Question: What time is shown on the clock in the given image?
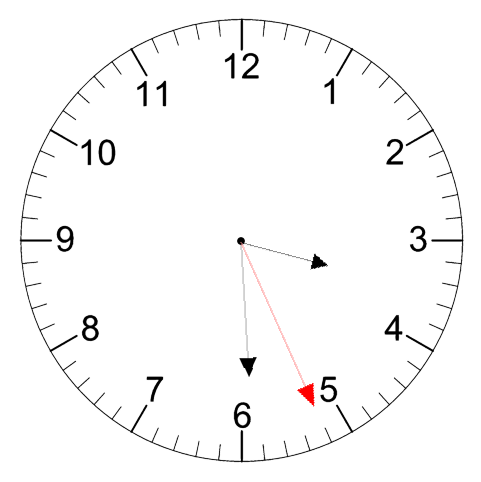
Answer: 03:29:26